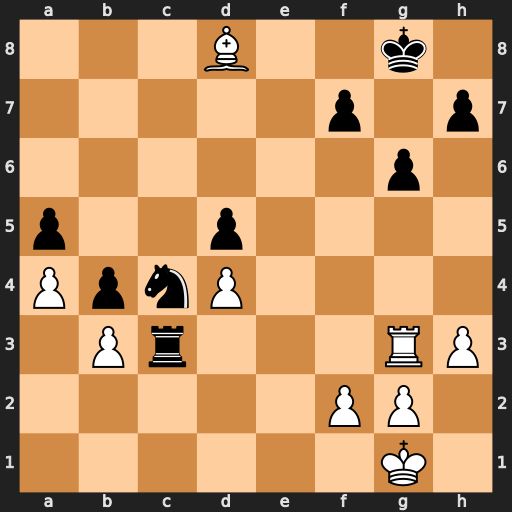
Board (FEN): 3B2k1/5p1p/6p1/p2p4/PpnP4/1Pr3RP/5PP1/6K1
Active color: w
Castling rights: -
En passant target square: -
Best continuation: Rxc3 bxc3 bxc4 c2 Bg5